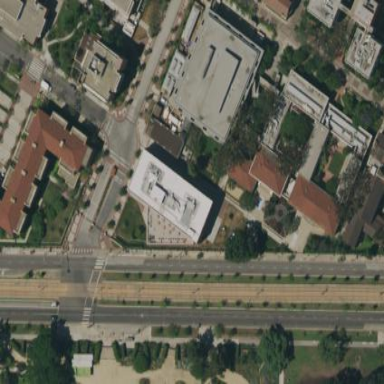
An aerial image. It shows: University building.